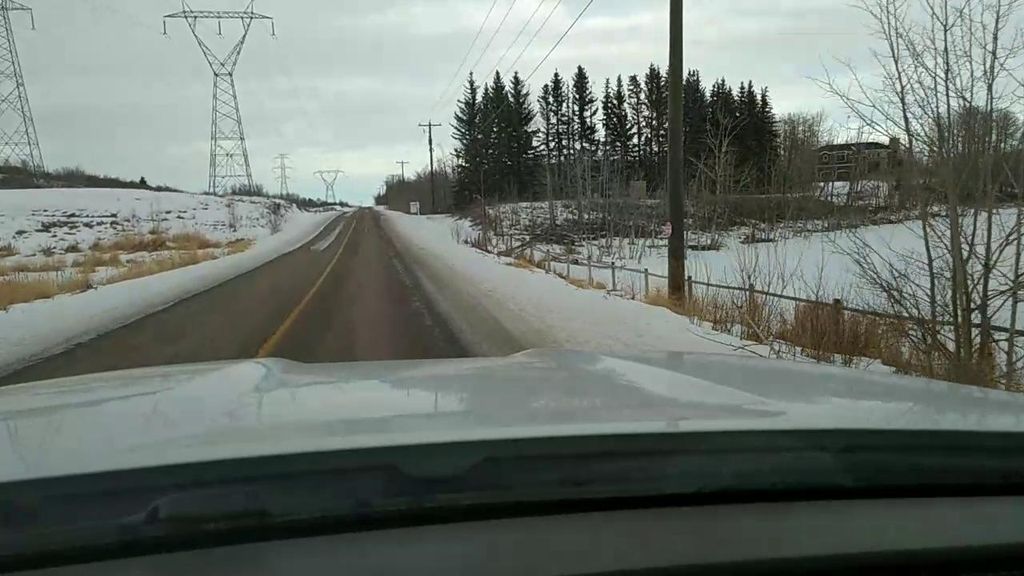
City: calgary